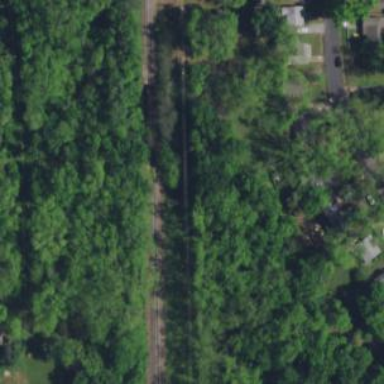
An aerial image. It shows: Railway track.